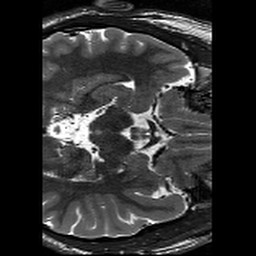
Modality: T2w
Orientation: axial